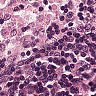
Metastatic tissue present: no